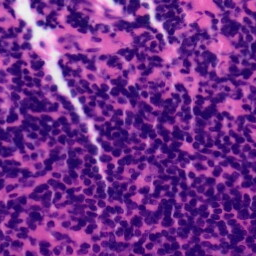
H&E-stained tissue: Tonsil